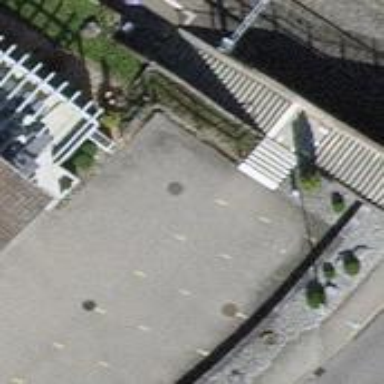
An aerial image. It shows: Road with steps.